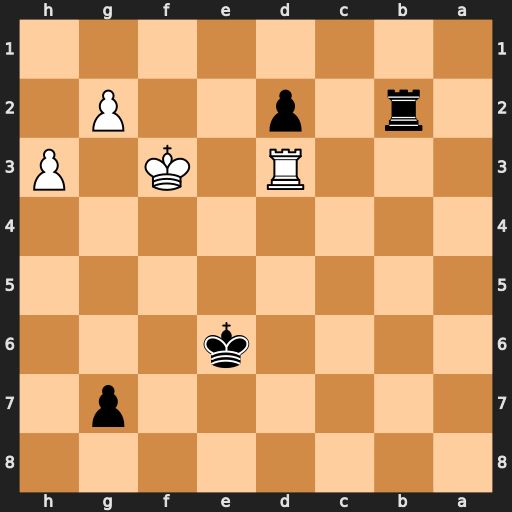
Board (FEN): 8/6p1/4k3/8/8/3R1K1P/1r1p2P1/8
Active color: b
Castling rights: -
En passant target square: -
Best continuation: Rb3 Ke2 Rxd3